Question: I'm newbie to nacl. And I find out there are so many 0 byte files in the directory (nacl_sdk/pepper_38/toolchain/win_*/bin).
When I change the project platform to NaCl64 and compile(hello_nacl_cpp), there comes out an error
(error MSB6006: "D:
acl_sdk\pepper_38 oolchain\win_x86_newlibin+_64-nacl-gcc.exe"Yi Tui Chu ,Dai Ma Wei -1)
But I can debug the example "hello_world_gles" with PPAPI platform, so I'm not sure the environment is ok.
Anyone can tell me something? Thanks!

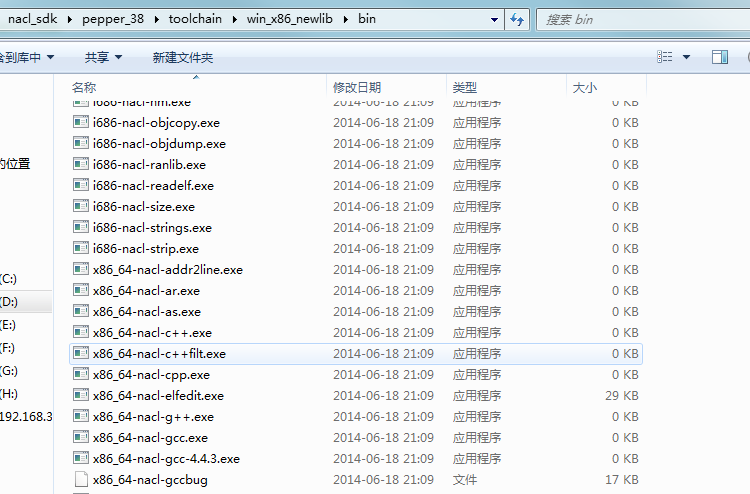
Answer: Answer my question.
As @binji says we should use 'cygtar.py'(which is in the dirctory 'sdk_tools') to extract the file.
Here we go:
Open 'cygtar.py' with your text editor, you will find a class named 'CygTar' who is the real worker.
Move dwon, and insert a snippet of code below 'Main' function.
'''
def MyLogic():
os.chdir('D:\nacl_sdk\sdk')
# tar = CygTar('naclports.tar.bz2', 'r', True) #here must use linux file path
tar = CygTar('naclsdk_win.tar.bz2', 'r', True)
tar.Extract()
'''
Then replace 'sys.exit(Main(sys.argv))' with 'sys.exit(MyLogic())' at last of file.That all.
Note: If you have learned 'python', you will know code indent is very important in python, be careful.
And the final code should looks like this: